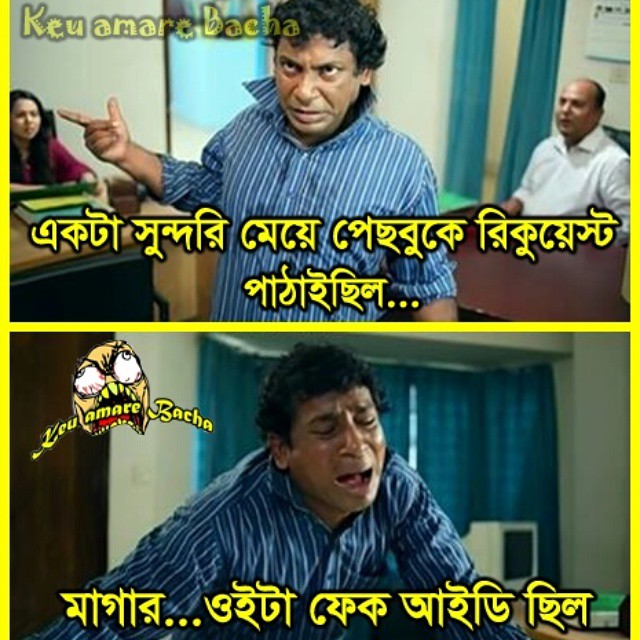
Caption: একটা সুন্দরি মেয়ে পেছবুকে রিকুয়েস্ট পাঠাইছিল... মাগার ... ওইটা ফেক আইডি ছিল
Label: non-hate